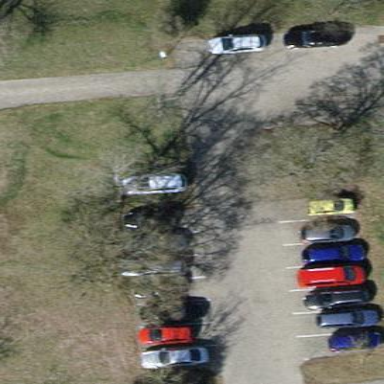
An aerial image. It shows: Street-side parking area.